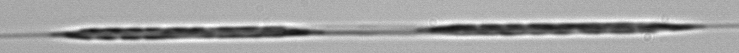
Label: Rhizosolenia